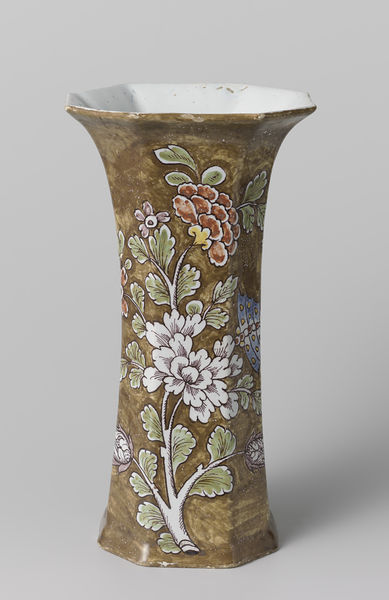
Titel: Vaas met op bruin fond veelkleurige beschildering van bloemtakken
Standort: Amsterdam
Institution: Rijksmuseum
Schlagwörter: blue, red, white, green, modern, yellow, flowers, pattern, brown, plant, vase, flower, plants, purple, leaves, colours, studio, ceramic, floral, rose, vessel, leaf, butterfly, pottery, branch, container, porcelain, vines, painted, leafs, chrysanthemum, blooms, whote, insect, white flowers, flared, dragonfly, red flowers, lillan, lill, adidas, flower motif, white interior, porceiln, chrsanthemum